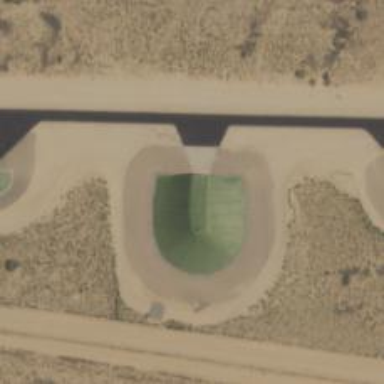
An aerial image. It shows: Military bunker.